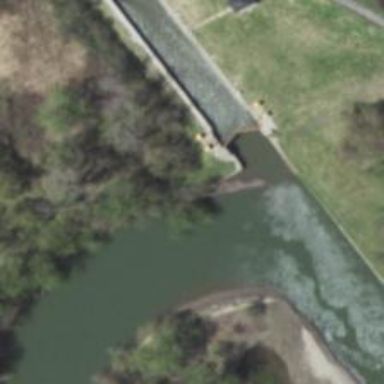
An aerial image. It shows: Lock gate on waterway.